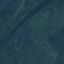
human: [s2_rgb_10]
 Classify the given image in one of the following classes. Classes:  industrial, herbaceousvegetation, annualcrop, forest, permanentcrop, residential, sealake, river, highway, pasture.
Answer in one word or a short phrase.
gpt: Forest